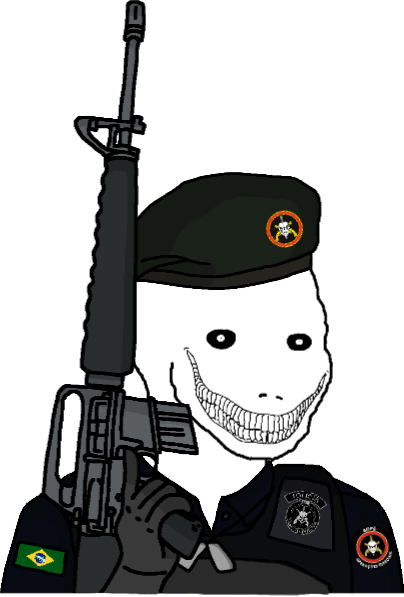
Label: 5_Oomer